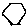
Label: hexagon